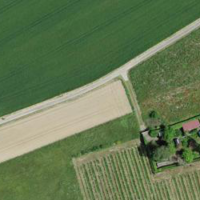
EUNIS habitat code: 52
Species observed at this site:
Agrostemma githago